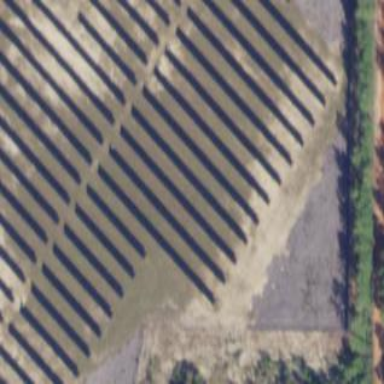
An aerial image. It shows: Solar power generator using photovoltaic method with solar photovoltaic panel types.